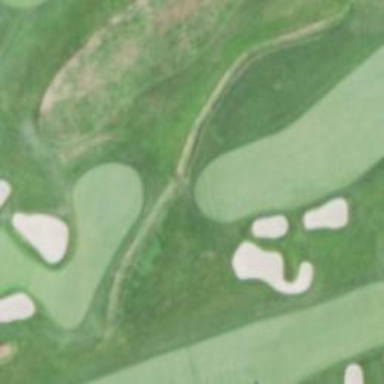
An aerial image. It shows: Golf hole.